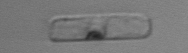
Label: Guinardia_delicatula